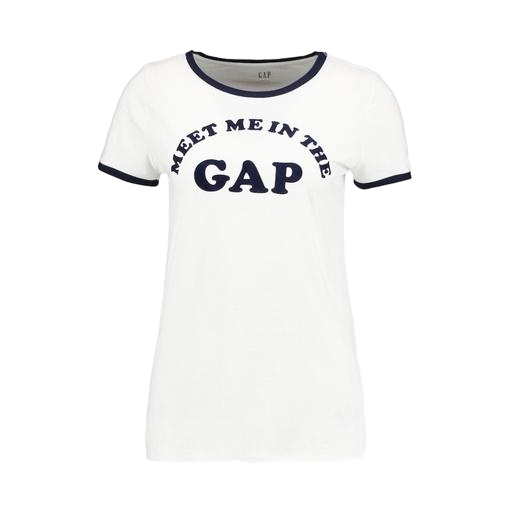
white friend ringer tee, mid t-shirt, women's tee, white background